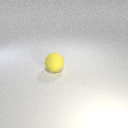
large yellow rubber sphere